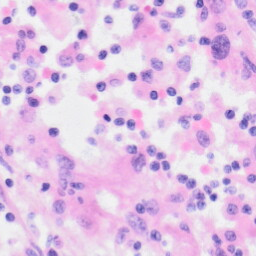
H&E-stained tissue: Kidney